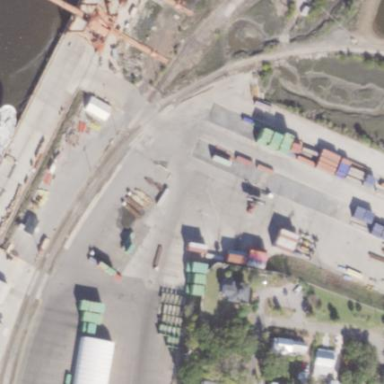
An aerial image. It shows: Industrial area designated as port.